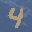
Label: 4